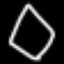
Label: diamond